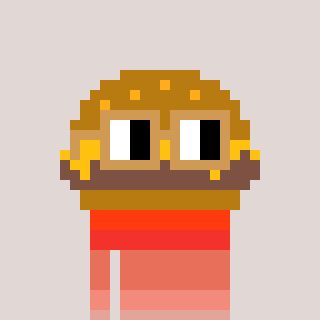
a pixel art character with square brown glasses, a burger-shaped head and a slimegreen-colored body on a warm background